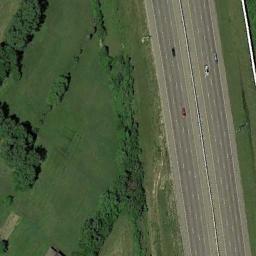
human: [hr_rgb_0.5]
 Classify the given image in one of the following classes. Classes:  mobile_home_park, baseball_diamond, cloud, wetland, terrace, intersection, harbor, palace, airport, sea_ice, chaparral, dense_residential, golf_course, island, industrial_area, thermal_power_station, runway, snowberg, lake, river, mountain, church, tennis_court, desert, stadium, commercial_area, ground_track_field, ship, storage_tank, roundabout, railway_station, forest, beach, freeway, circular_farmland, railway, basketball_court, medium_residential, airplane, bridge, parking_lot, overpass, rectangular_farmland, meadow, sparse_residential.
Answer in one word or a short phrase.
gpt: freeway